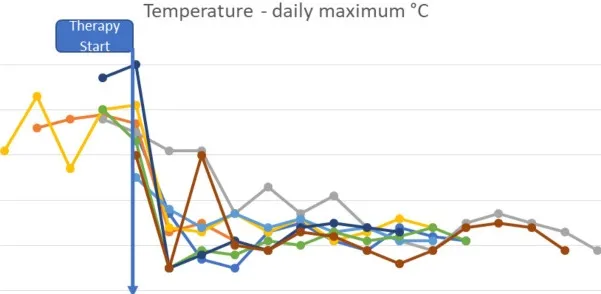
Curves of daily maximal temperature.
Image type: pathology (immunostaining)